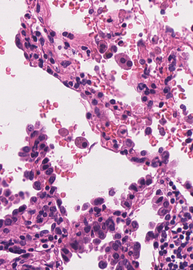
Tumor epithelial tissue: yes
Tumor-associated stroma tissue: yes
Normal tissue: no